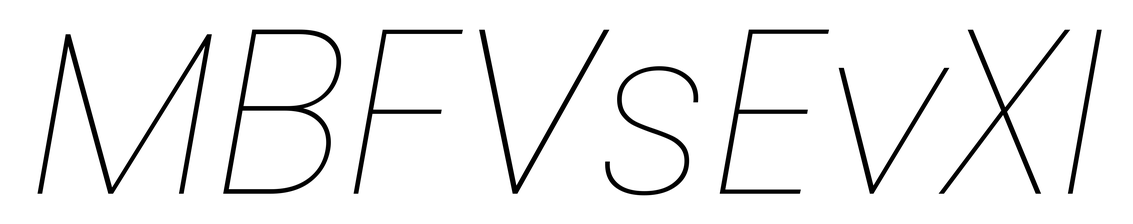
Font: Poppins-ThinItalic